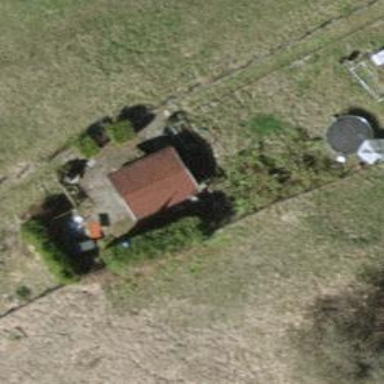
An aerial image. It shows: Garden enclosed by fence.